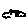
Label: cloud